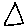
Label: triangle